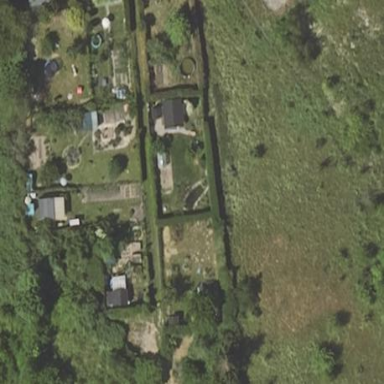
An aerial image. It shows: Allotments area.